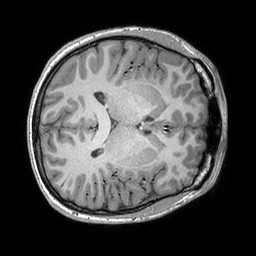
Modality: T1w
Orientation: axial
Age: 19
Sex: male
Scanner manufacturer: siemens
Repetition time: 2.25 s
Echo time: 0.00302 s